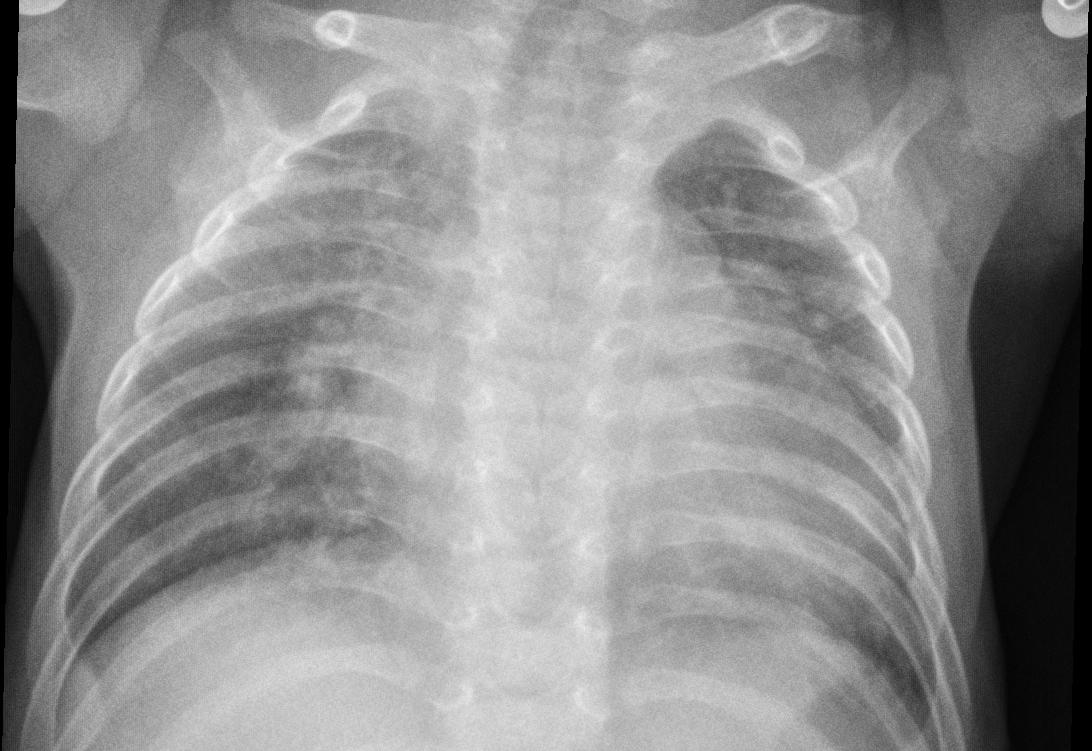
Diagnosis: PNEUMONIA